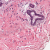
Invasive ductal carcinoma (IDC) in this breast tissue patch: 0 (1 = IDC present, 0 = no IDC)